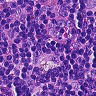
Metastatic tissue present: no